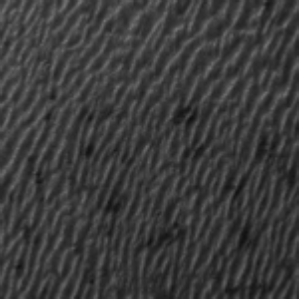
Label: frost